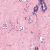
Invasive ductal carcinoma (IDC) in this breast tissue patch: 0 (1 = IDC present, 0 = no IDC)